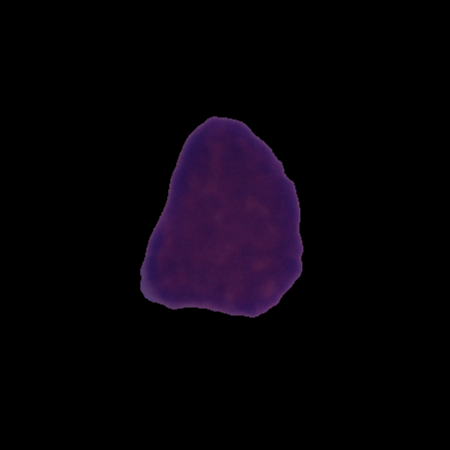
Label: cancer